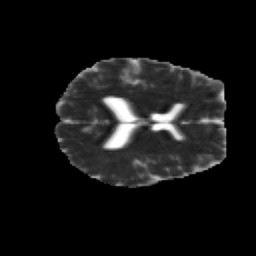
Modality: MD
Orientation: axial
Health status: healthy
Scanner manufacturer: siemens
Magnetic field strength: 3 T
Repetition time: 12 s
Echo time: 0.092 s